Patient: sex F, age 68
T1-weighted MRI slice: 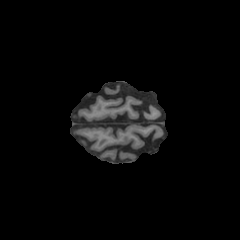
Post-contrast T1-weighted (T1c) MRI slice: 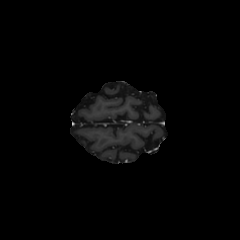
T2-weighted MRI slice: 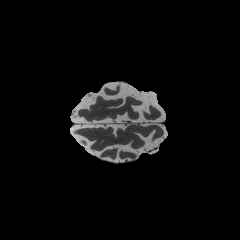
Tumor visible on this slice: no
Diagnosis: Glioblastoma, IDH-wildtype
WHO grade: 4